Question: I've just started playing around with developing an Android app and have run into some troubles.
The intention of this testing app is to draw a square to the screen that moves towards the bottom right of the screen. Simple as that.
'MainActivity' class (current entry point) looks like so:
'''
Main Activity class (current entry point) looks like so:
public class MainActivity extends Activity {
Canvas canvas;
GameLoopThread gameThread;
@Override
protected void onCreate(Bundle savedInstanceState) {
super.onCreate(savedInstanceState); //Super constructor
gameThread=new GameLoopThread(); //Create GameLoop instance
//Create mySurfaceView instance and pass it the new gameloop
MySurfaceView sView=new MySurfaceView(this,gameThread);
//Without this only the bit I cant remove is drawn
sView.setBackgroundColor(Color.TRANSPARENT);
setContentView(sView); //Set the current ContentView to the one we created
//Pass the GameThread the MySurfaceView to repeatedly update
gameThread.setSurfaceView(sView);
gameThread.start(); //Start the thread
}
}
'''
'GameLoopThread' looks like so:
'''
public class GameLoopThread extends Thread {
protected volatile boolean running;
private MySurfaceView view;
public GameLoopThread(){
}
public void setSurfaceView(MySurfaceView view){
this.view=view;
}
@Override
public void run() {
running=true;
while(running){
Canvas c = null;
c = view.getHolder().lockCanvas(); //Get the canvas
if (c!=null) {
synchronized (view) {
view.draw(c); //Run the doDraw method in our MySurfaceView
}
}
try {
sleep(30, 0); //Throttle
}
catch(InterruptedException e){
e.printStackTrace();
}
if (c != null) {
view.getHolder().unlockCanvasAndPost(c); //Lock and post canvas
}
}
}
public void terminate(){
running=false;
}
'''
}
And finally 'MySurfaceView' looks like so:
'''
public class MySurfaceView extends SurfaceView {
private Bitmap bmp;
private SurfaceHolder holder;
private final GameLoopThread gameLoop;
Paint paint;
float x=0;
float y=0;
public MySurfaceView(Context c, GameLoopThread gThread){
super(c);
holder=getHolder();
gameLoop=gThread;
paint=new Paint();
paint.setColor(Color.CYAN);
paint.setStrokeWidth(10);
holder.addCallback(new CallBack());
}
@Override
protected void onDraw(Canvas canvas) {
canvas.drawColor(0, PorterDuff.Mode.CLEAR);
paint.setColor(paint.getColor() - 1);
canvas.drawRect(x, y, x + 50, y + 50, paint);
x++;
y++;
}
private class CallBack implements SurfaceHolder.Callback{
@Override
public void surfaceDestroyed(SurfaceHolder holder) {
gameLoop.terminate();
while (true) {
try {
gameLoop.join();
break;
} catch (InterruptedException e) {
}
}
}
@Override
public void surfaceCreated(SurfaceHolder holder) {
}
@Override
public void surfaceChanged(SurfaceHolder holder, int format,
int width, int height) {
}
}
}
'''
This all works, except that one of the initial few draws to the view "sticks". It remains over top of anything drawn at a later date. See below:

I cannot fathom why this is happening. No amount of clearing fixes the problem. If I stop drawing the 'new' square the 'stuck' square remains. You can see I'm varying the color of the 'new' square to test if it changes the 'stuck' one which would indicate it was being redraw. Clearly it isn't.
Drawing nothing for around 4 loops with a 30ms pause in between each draw results in no 'stuck' square. Starting drawing after those initial 4 results in a square that moves across the screen as it should.
Varying the pause time changes how many loops must be waited, but the relationship doesn't appear to be proportional.
This is being run on a Samsung Galaxy SIII Mini
SDK verson 4.0.3
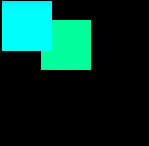
Answer: A SurfaceView has two parts, a Surface and a View. When you get a Canvas with 'lockCanvas()', you're getting a Canvas for the Surface part. The Surface is a separate layer, independent of the layer used for all of the View elements.
You've subclassed SurfaceView and provided an 'onDraw()' function, which the View hierarchy uses to render onto the View portion. My guess is that the View hierachy gets an invalidate and decides to draw on the View part of the SurfaceView. Your experiment of skipping the rendering for the first few loop iterations works because you're skipping the render that happens on the invalidate. Because the Surface layer is drawn behind the View layer, you see the 'onDraw()'-rendered square on top of the other stuff you're rendering.
Normally you don't draw on the View; it's just a transparent place-holder, used by the layout code to leave a "hole" in the View layer where the Surface will show through.
Rename 'onDraw()' to 'doDraw()', and drop the '@override'. I don't think there's a reason to subclass SurfaceView at all. That should prevent the SurfaceView from drawing on its View.
Of course, if you to have a mask layer, perhaps to add rounded corners or a "dirt" effect, drawing on the View is an easy way to accomplish it.
See the <URL> for the full story.